Interaction volume radius: 10 \u00c5
Interaction volume height: 20 \u00c5
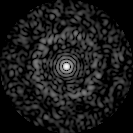
Disorder parameter: 0.8217